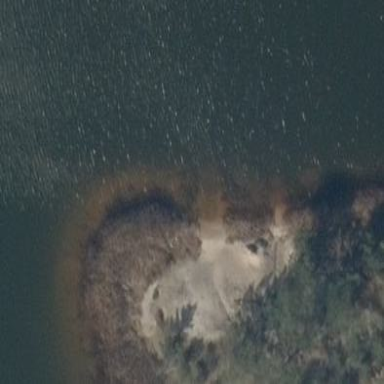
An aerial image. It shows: Sandy area in nature.